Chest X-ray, PA view. Patient: 7 years old, sex F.
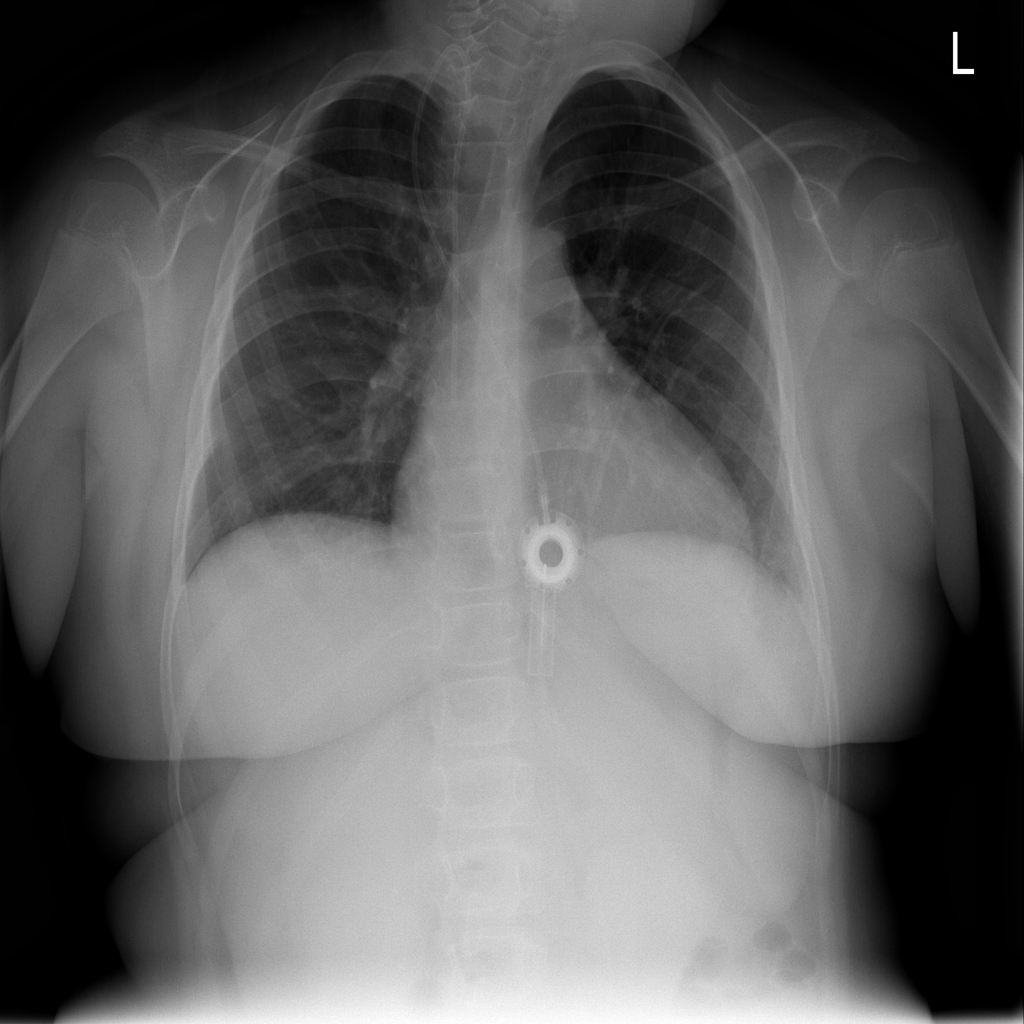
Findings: Effusion, Infiltration